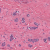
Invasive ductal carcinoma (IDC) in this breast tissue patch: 0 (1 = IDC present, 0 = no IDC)